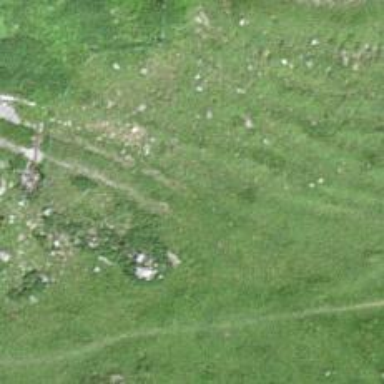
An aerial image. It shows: Well-maintained track road with grade 5 track type and excellent trail visibility.